Interaction volume radius: 10 \u00c5
Interaction volume height: 25 \u00c5
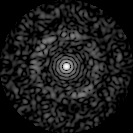
Disorder parameter: 0.8401